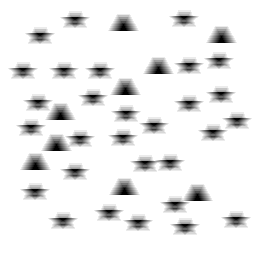
Squares: 0
Triangles: 9
Stars: 29
Total shapes: 38